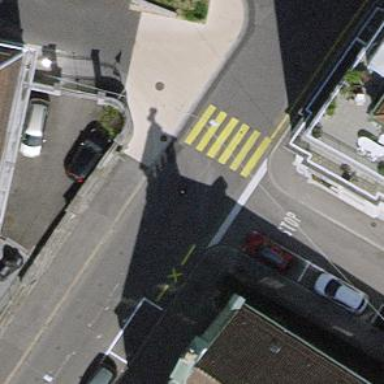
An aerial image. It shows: Uncontrolled crossing on the road.